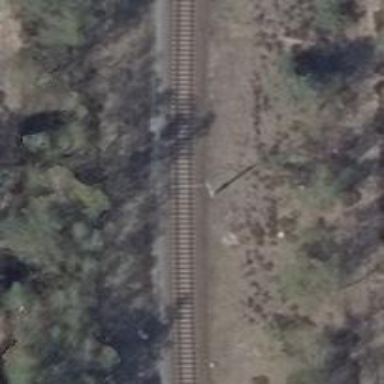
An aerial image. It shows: Milestone along the railway with catenary mast.